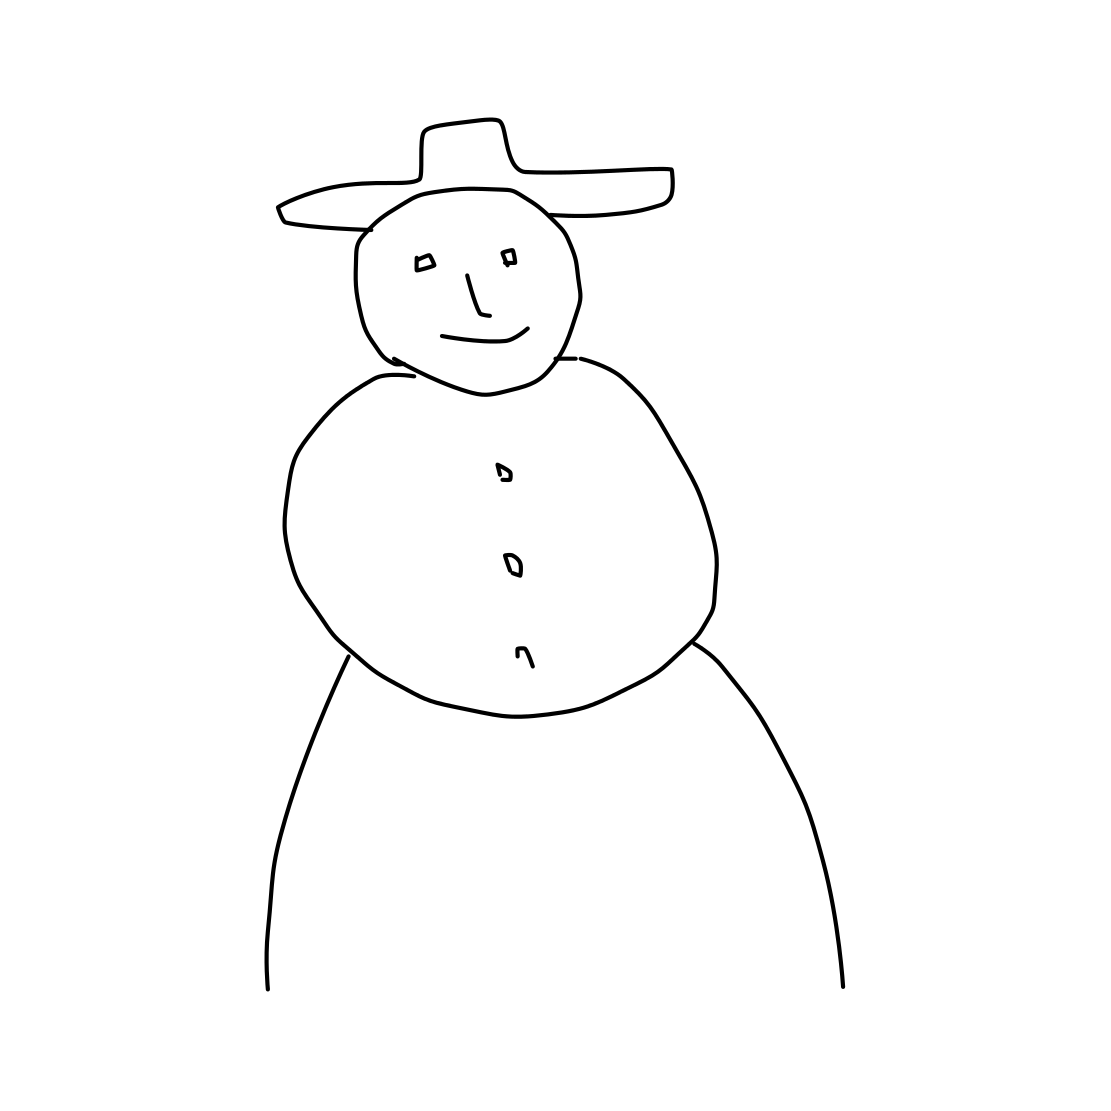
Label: snowman